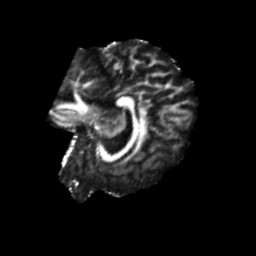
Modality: FA
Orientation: sagittal
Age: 36
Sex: female
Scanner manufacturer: siemens
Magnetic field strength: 3 T
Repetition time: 5.47 s
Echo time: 0.0854 s